Question: on my timer app on mac os x I want to mark the areas of my clock with green, yellow, orange and red. See screenshot below. And I want to fill the elapsed time with transparent grey.
But, as you can see at the screenshot, only the arc segment is filled. But I want the whole sector to be filled. The only thing I can do is '[thePath fill];'
As always, I assume I'm doing something wrong. But what?

---
## Call
'''
[self drawTheArcWithColor:path1 :liveAngle1 :[NSColor greenColor ] :lineTheWidth];
'''
## Method
'''
- (void) drawTheArcWithColor:(NSBezierPath*) thePath :(CGFloat) angle :(NSColor*) theColor :(CGFloat) line {
[thePath setLineWidth:line];
[thePath appendBezierPathWithArcWithCenter:centerPoint radius:2+circleHeight/2 startAngle:angle endAngle:angle+90.0f];
[theColor setStroke];
[[NSColor grayColor] setFill];
[thePath fill];
[thePath stroke];
}
'''
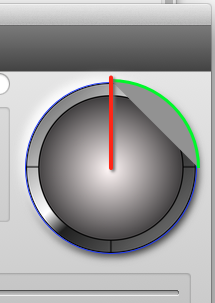
Answer: You need to start the path at the center point, then add the arc segment (implicitly adding a line from the center point to the start of the arc segment) and finally close the path (creating an implicit line from the end of the arc segment to the center point).
'''
- (void) drawTheArcWithColor:(NSBezierPath*) thePath :(CGFloat) angle :(NSColor*) theColor :(CGFloat) line {
[thePath setLineWidth:line];
[thePath moveToPoint:centerPoint];
[thePath appendBezierPathWithArcWithCenter:centerPoint radius:2+circleHeight/2 startAngle:angle endAngle:angle+90.0f];
[thePath closePath];
[theColor setStroke];
[[NSColor grayColor] setFill];
[thePath fill];
[thePath stroke];
}
'''